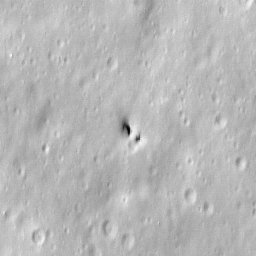
Pit: Stevinus 8
Host crater: Stevinus
Host type: impact_melt
Lunar coordinates: latitude -32.309, longitude 54.661